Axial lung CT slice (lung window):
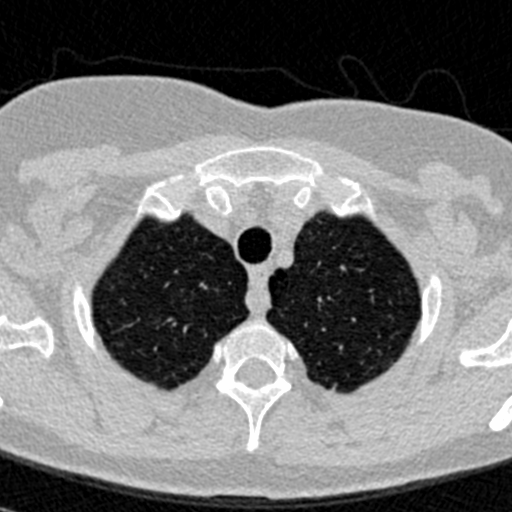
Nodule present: yes
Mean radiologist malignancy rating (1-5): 3